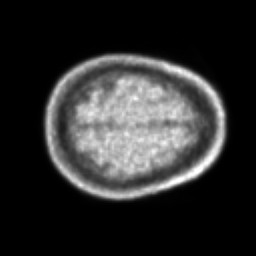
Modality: PET
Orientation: axial
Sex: male
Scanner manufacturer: ge